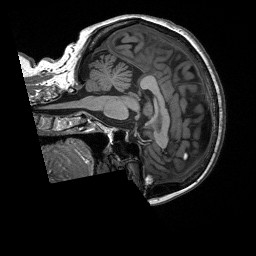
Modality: T1w
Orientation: sagittal
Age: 71
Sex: female
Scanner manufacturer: siemens
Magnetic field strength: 3 T
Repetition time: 2.4 s
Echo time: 0.00226 s